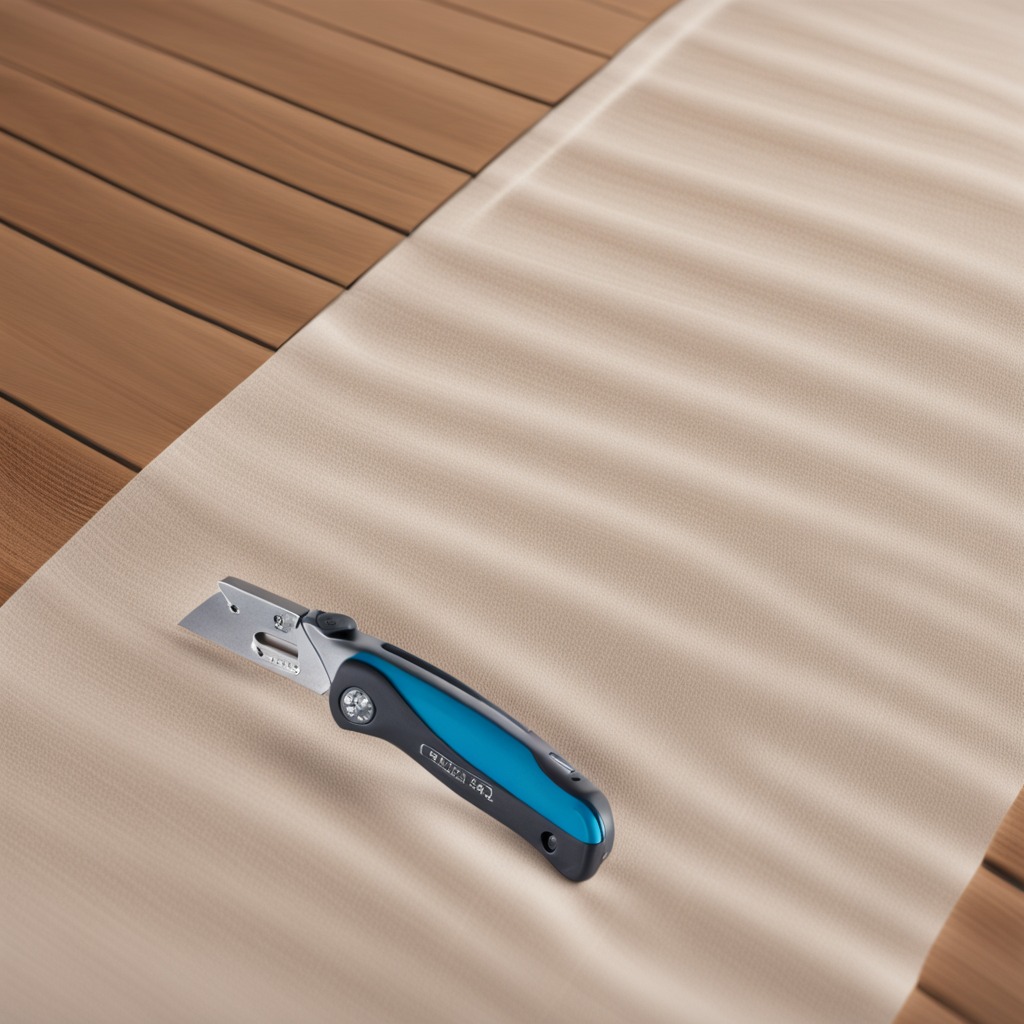
A utility knife lying on a wooden table in an outdoor workshop during daytime bright natural light soft shadows worn but beneath the cloth